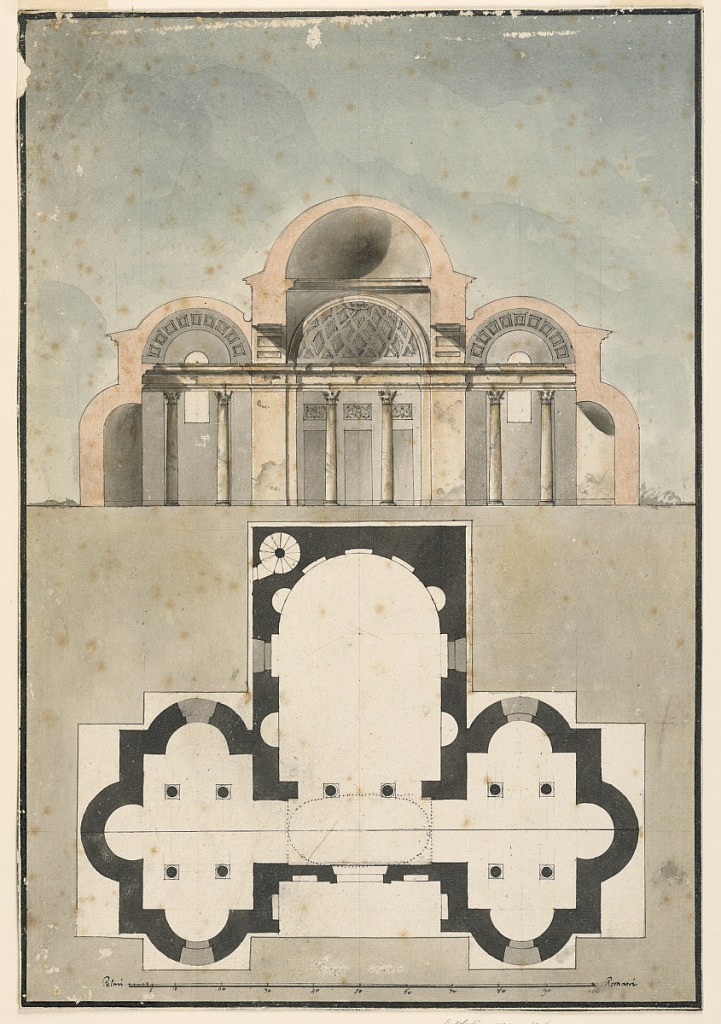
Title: Section, Small Domed Building
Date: ca. 1780
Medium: Pen and black ink, rose, brown and blue wash, black chalk on paper, with fragments of blue paper framing
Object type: Drawing
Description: Temple in section and plan with porch and elliptical domed narthex behind which is nave with niches in walls and ending in apse.  On either side of porch are vertical rectangular wings/aisles; each with apses on three sides and four columns supporting entablature